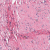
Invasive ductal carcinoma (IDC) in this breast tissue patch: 0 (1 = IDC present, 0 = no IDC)